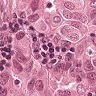
Metastatic tissue present: yes